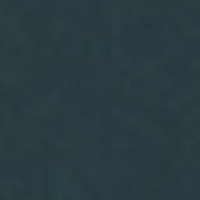
EUNIS habitat code: 14
Species observed at this site:
Equisetum hyemale